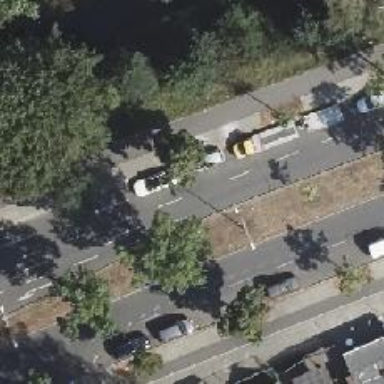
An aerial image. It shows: Secondary road with asphalt surface. There is cycle track on the right side with asphalt surface.